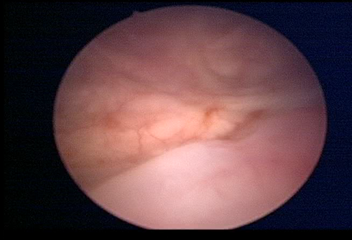
Modality: WLC
Class: Normal mucosa
Bladder cancer association: No